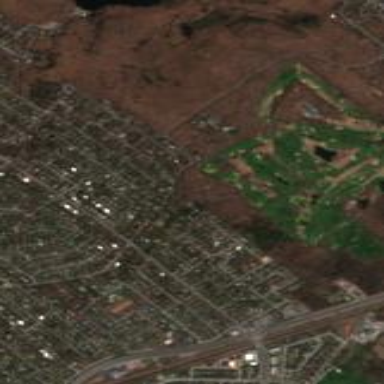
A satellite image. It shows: Golf course surrounded by greenery.